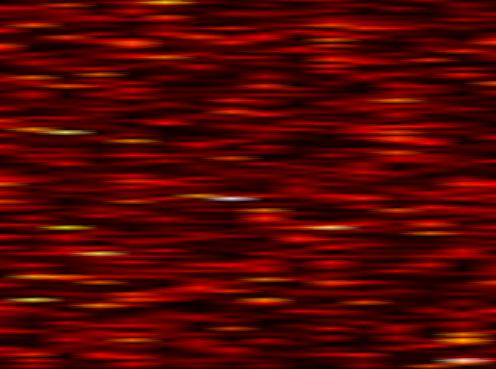
Label: WOLA